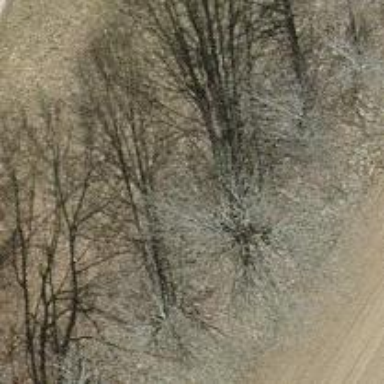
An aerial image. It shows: Single tag "natural: tree."